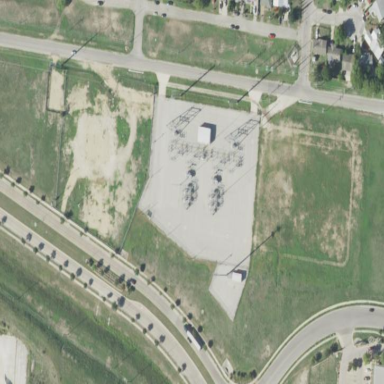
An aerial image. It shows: Distribution level power substation enclosed by fence.